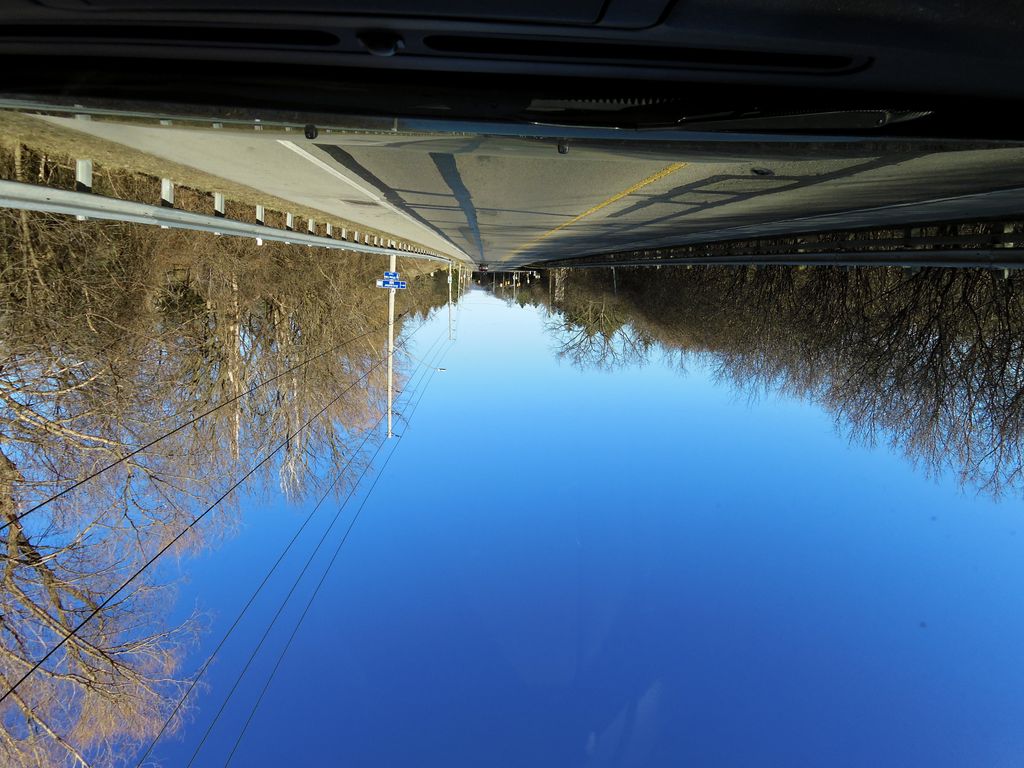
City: hamilton